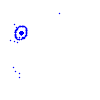
Particle: proton